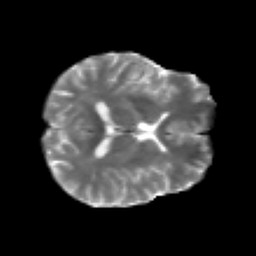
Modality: T2w
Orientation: axial
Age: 33
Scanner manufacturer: siemens
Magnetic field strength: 3 T
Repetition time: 2.2 s
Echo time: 0.084 s